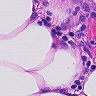
Metastatic tissue present: no